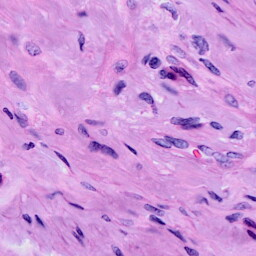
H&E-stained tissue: Cervix